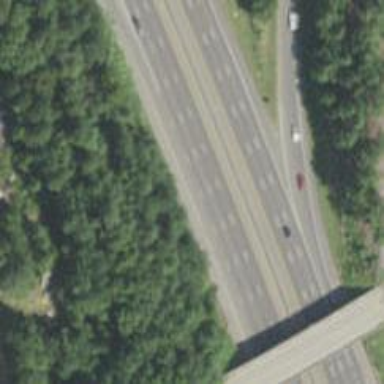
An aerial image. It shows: Motorway.